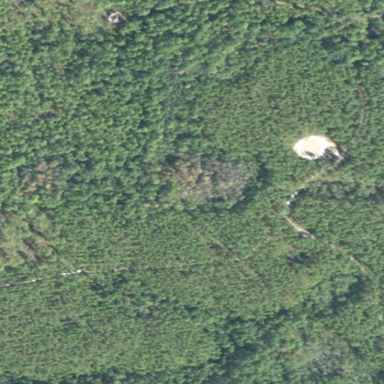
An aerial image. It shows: Forest with needle-leaved trees.